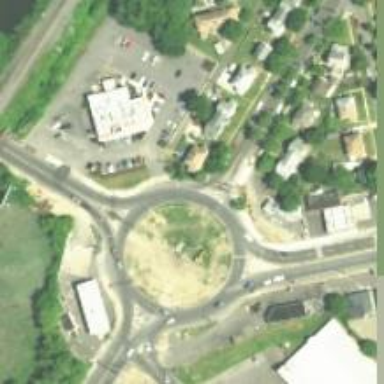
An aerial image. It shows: Roundabout on trunk highway.